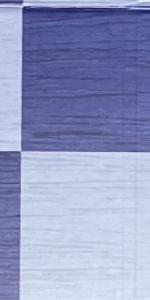
Label: Empty